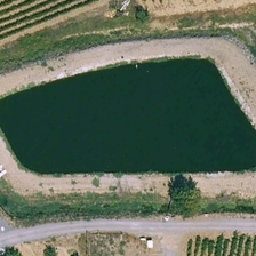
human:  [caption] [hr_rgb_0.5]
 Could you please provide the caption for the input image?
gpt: There are many winding roads around the big pond.

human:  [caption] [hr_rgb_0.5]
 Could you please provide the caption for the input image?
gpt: The Great Lake Si surrounded by many curved roads.

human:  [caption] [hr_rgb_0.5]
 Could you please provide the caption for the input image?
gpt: The large pond is surrounded by many curved roads.

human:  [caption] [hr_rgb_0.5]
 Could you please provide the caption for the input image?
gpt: Large pond Si surrounded by many curved roads.

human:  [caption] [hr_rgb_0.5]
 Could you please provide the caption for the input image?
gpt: There are many twists and turns.